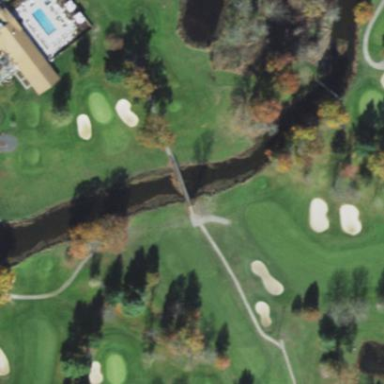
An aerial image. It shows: Water hazard on golf course. The hazard is natural water feature.